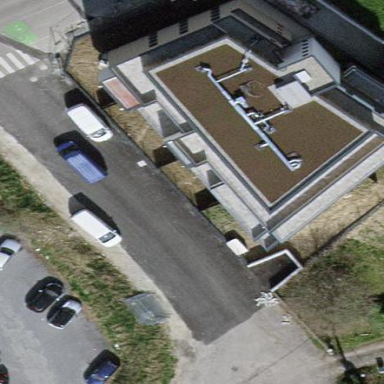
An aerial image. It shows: Part of building.